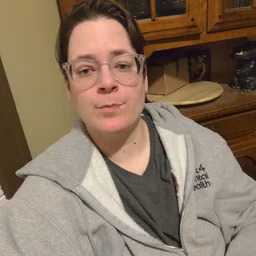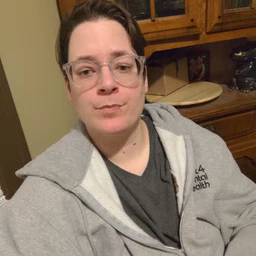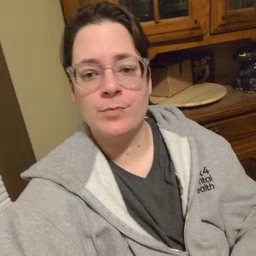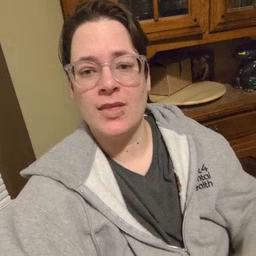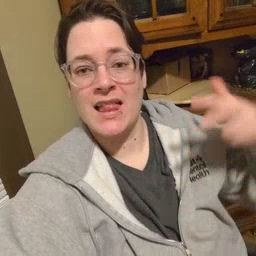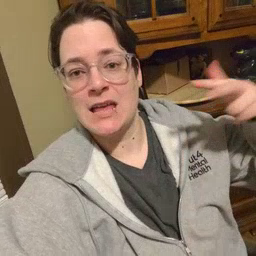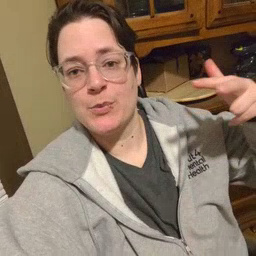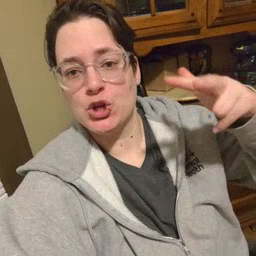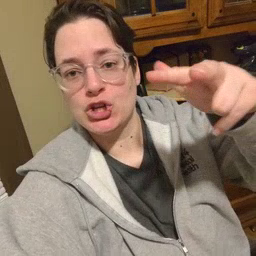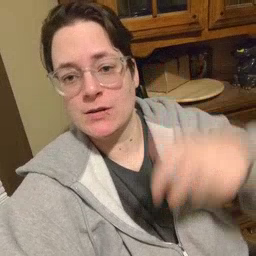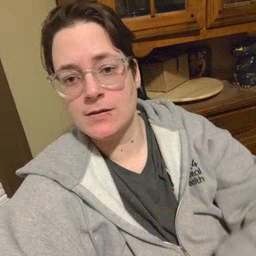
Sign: helicopter